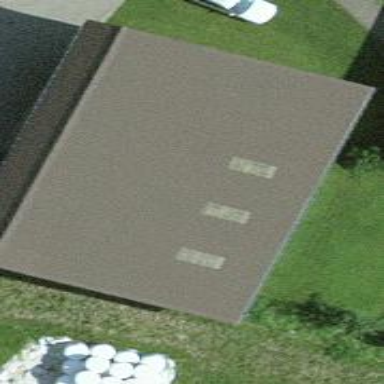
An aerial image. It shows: Shed building.